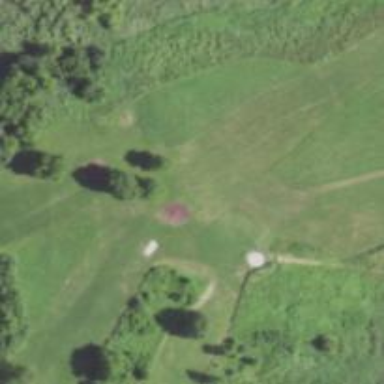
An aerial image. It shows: Disc golf hole.